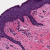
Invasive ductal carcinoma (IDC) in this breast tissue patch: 0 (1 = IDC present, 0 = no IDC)